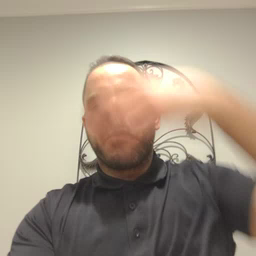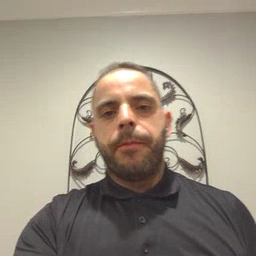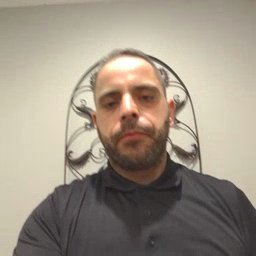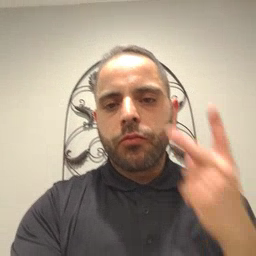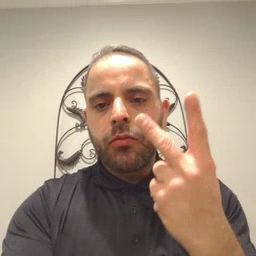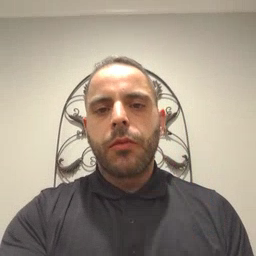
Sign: look